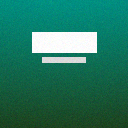
Screen state: on